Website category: sports
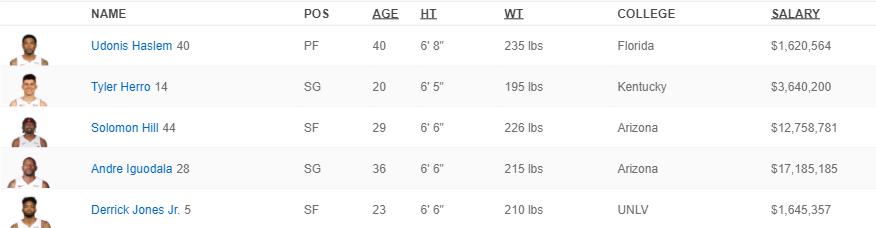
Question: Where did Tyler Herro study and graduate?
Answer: Kentucky

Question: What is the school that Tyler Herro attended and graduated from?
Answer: Kentucky

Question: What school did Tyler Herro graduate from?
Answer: Kentucky

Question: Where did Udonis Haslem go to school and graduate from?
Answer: Florida

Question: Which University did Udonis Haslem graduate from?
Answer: Florida

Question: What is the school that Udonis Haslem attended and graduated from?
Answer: Florida

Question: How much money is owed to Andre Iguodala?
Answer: $17,185,185

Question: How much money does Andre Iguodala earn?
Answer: $17,185,185

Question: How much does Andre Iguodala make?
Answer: $17,185,185

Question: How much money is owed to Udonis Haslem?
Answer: $1,620,564

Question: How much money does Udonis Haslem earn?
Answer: $1,620,564

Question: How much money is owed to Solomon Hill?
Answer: $12,758,781

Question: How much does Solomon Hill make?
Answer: $12,758,781

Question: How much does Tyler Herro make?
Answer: $3,640,200

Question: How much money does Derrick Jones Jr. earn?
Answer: $1,645,357

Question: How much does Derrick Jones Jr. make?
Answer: $1,645,357

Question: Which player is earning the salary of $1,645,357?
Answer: Derrick Jones Jr.

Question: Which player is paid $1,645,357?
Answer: Derrick Jones Jr.

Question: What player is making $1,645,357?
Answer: Derrick Jones Jr.

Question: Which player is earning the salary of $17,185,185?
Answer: Andre Iguodala

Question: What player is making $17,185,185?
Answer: Andre Iguodala

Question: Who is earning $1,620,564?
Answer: Udonis Haslem

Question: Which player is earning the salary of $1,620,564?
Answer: Udonis Haslem

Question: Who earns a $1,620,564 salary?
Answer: Udonis Haslem

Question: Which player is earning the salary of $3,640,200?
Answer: Tyler Herro

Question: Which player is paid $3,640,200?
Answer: Tyler Herro

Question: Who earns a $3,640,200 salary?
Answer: Tyler Herro

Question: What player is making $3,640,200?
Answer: Tyler Herro

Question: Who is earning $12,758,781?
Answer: Solomon Hill

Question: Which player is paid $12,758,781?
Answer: Solomon Hill

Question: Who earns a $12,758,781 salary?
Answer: Solomon Hill

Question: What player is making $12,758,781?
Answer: Solomon Hill

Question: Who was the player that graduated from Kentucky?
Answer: Tyler Herro

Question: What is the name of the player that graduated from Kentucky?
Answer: Tyler Herro

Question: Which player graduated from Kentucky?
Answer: Tyler Herro

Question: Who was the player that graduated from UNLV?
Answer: Derrick Jones Jr.

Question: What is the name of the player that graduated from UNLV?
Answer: Derrick Jones Jr.

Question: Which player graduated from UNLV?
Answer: Derrick Jones Jr.

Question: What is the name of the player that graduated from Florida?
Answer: Udonis Haslem

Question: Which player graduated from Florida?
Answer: Udonis Haslem

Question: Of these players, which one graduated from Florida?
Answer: Udonis Haslem